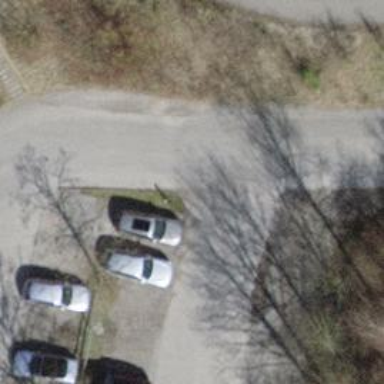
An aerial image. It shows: Paved parking aisle used as service road.